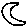
Label: moon